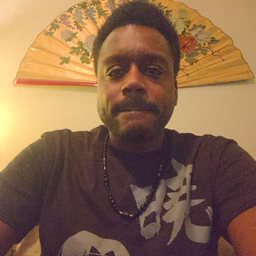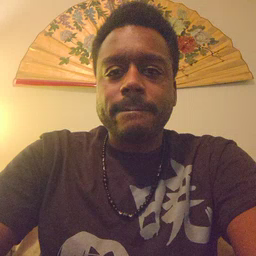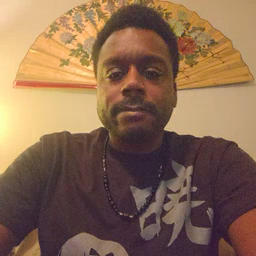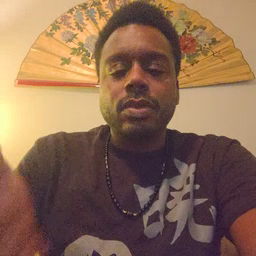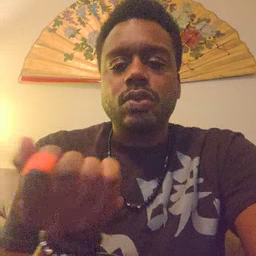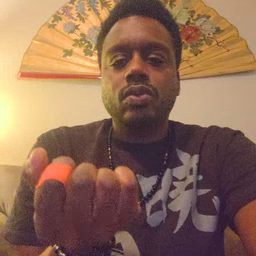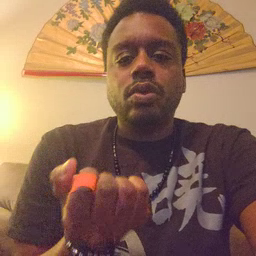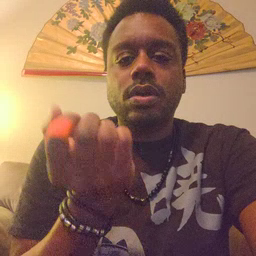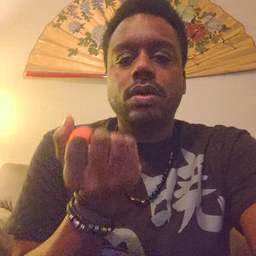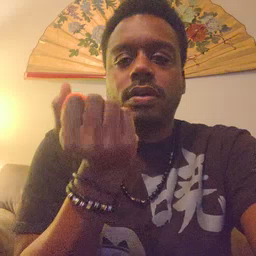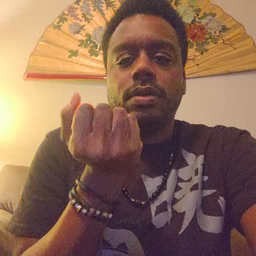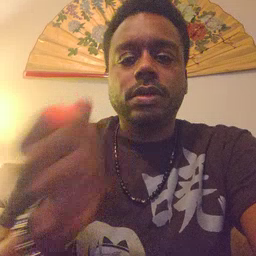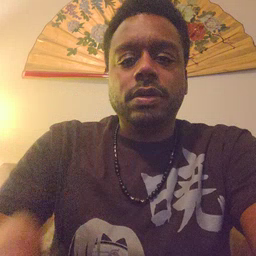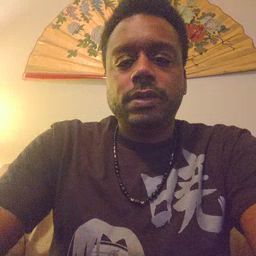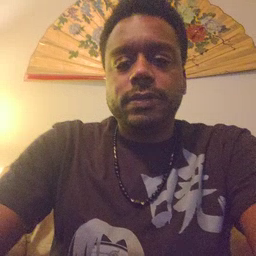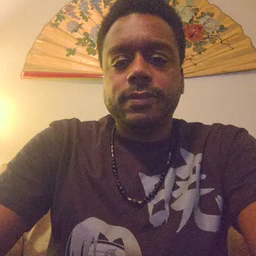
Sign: drawer